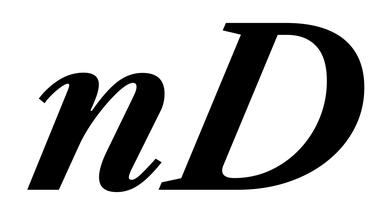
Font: LibreCaslonText-Italic_Bold_Italic